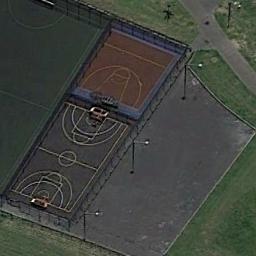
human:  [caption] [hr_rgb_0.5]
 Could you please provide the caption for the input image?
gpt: A playground with a basketball court is next to the lawn .

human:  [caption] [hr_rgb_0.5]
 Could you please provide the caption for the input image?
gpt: There are four basketball courts on the vacant lot .

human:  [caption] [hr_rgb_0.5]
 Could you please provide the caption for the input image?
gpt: There is a basketball court on the open place next to grass .

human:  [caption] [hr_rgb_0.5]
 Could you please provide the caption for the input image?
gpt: Two basketball courts of different colors next to the open area and the lawn beside .

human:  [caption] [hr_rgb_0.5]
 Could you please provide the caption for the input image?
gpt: An open space is next to the basketball court .